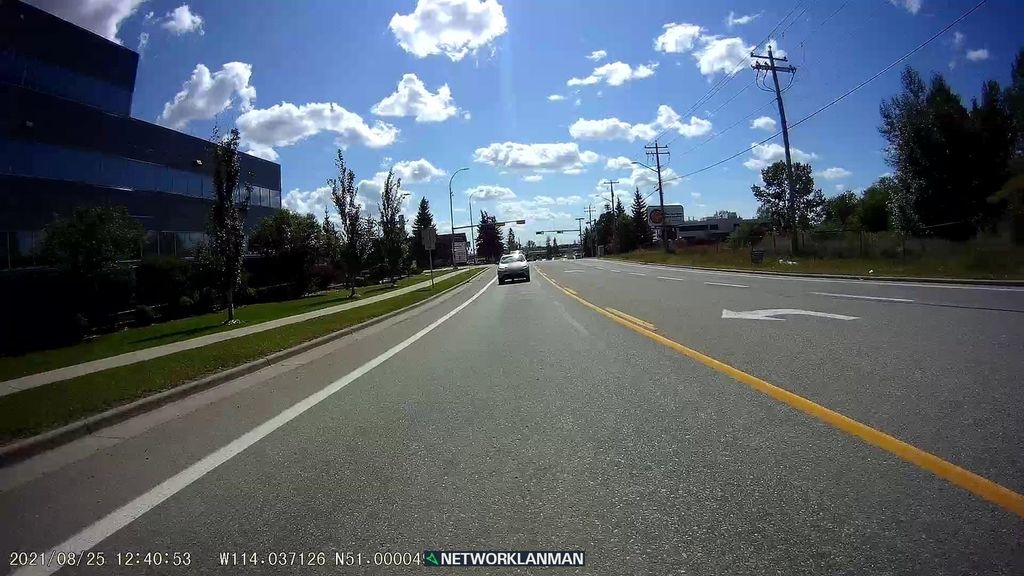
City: calgary